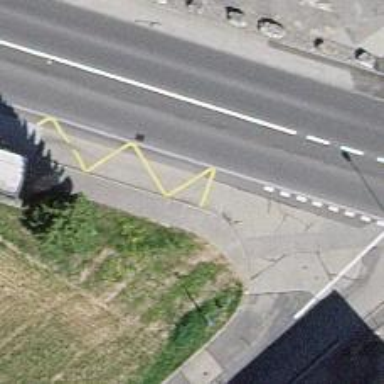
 serving as platform for public transportation."